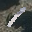
Label: 1